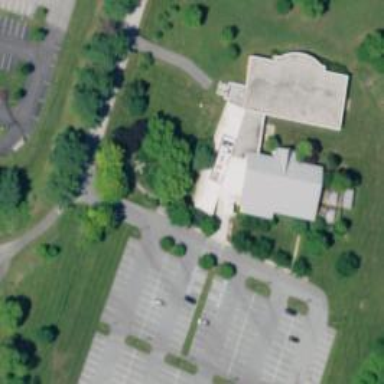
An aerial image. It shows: Building that serves as place of worship.